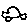
Label: car